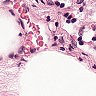
Metastatic tissue present: no